【题型】填空题　【知识点】解析几何　【难度】easy
已知抛物线$x^2=5y$，过点$P\left(\dfrac{5}{4},1\right)$作一条直线$l$与抛物线交于$A,B$两点，恰使得点$P$平分$AB$，则直线$l$的方程为\underline{\quad}.
【解答】
\textbf{【答案】}$4x-8y+3=0$

\vspace{0.3cm}
\textbf{【分析】}由题意知，直线的斜率存在，由点差法及中点坐标公式即可求得斜率，再由点斜式求得直线方程.

\vspace{0.3cm}
\textbf{【解析】}设直线$l$与抛物线的两个交点分别为$A(x_1,y_1)$，$B(x_2,y_2)$，将两点代入抛物线方程得
\[
\begin{cases}
x_1^2=5y_1 \\
x_2^2=5y_2
\end{cases}
\]
两式作差可得$(x_1-x_2)(x_1+x_2)=5(y_1-y_2)$，

即$\dfrac{y_1-y_2}{x_1-x_2}=\dfrac{x_1+x_2}{5}=\dfrac{2x_P}{5}=\dfrac{\dfrac{5}{2}}{5}=\dfrac{1}{2}$，所以直线$l$的斜率$k=\dfrac{1}{2}$，

所以直线$l$方程为$y-1=\dfrac{1}{2}\left(x-\dfrac{5}{4}\right)$，即$4x-8y+3=0$.

故答案为：$4x-8y+3=0$

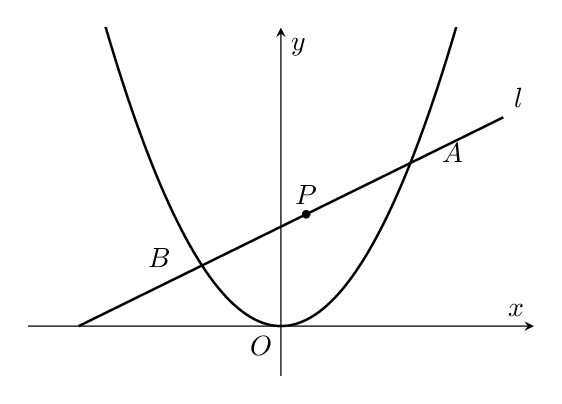